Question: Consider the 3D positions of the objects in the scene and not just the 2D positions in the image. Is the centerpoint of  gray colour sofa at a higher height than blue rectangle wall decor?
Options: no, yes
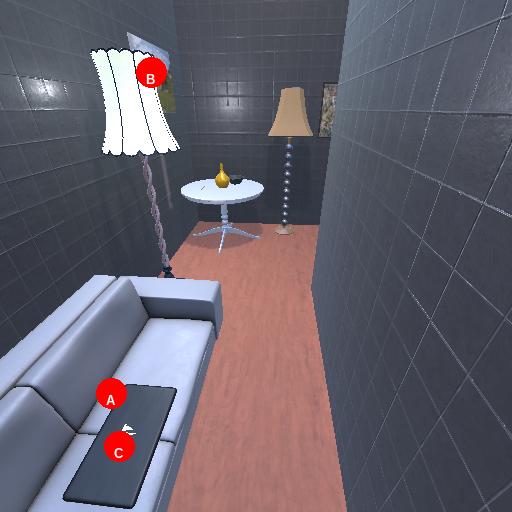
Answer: no